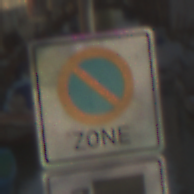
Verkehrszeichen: BeginnEingeschraenktesHalteverbotZone
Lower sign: HinweisDurchSinnbild7
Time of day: MorningAfternoon
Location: Outdoor (Urban)
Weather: Clear
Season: NotSpecified
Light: Natural